Interaction volume radius: 5 \u00c5
Interaction volume height: 10 \u00c5
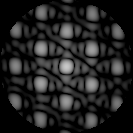
Disorder parameter: 0.1136